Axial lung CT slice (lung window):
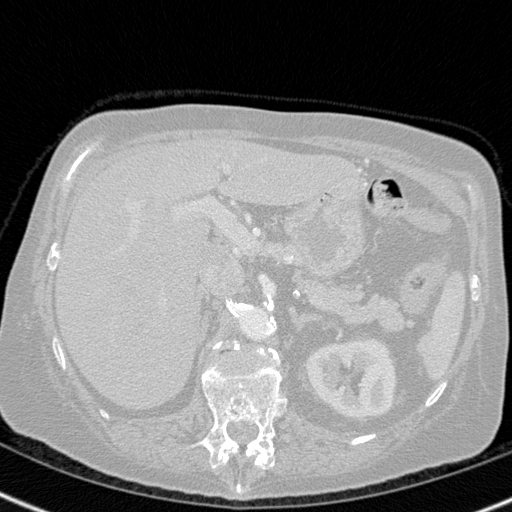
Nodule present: no